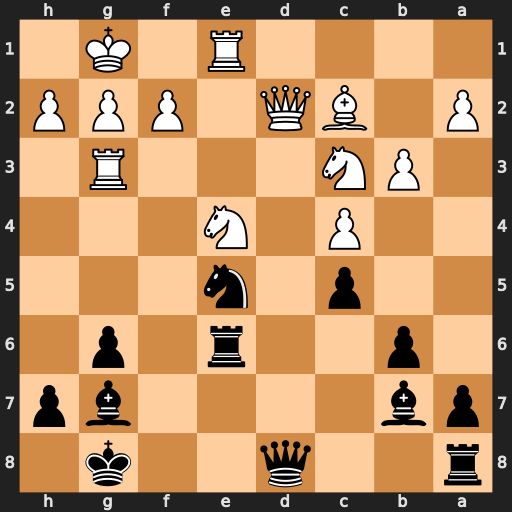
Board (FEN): r2q2k1/pb4bp/1p2r1p1/2p1n3/2P1N3/1PN3R1/P1BQ1PPP/4R1K1
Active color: b
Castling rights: -
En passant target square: -
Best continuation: Nf3+ gxf3 Qxd2 Nxd2 Rxe1+